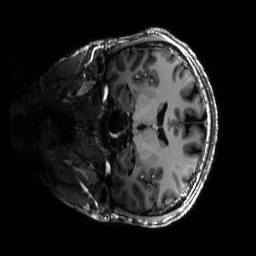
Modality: T1w
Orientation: coronal
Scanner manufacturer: siemens
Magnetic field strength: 6.98 T
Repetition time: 2.3 s
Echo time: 0.00273 s